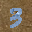
Label: 3